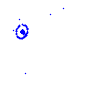
Particle: pion